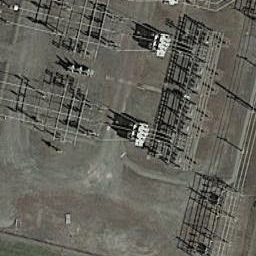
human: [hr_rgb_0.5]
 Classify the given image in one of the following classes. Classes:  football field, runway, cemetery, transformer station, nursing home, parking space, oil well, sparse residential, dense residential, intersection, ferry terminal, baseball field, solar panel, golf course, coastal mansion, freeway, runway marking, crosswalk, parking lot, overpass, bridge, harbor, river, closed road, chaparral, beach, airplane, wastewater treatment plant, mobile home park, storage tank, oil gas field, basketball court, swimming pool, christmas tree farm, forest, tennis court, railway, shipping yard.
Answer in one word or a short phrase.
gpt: transformer station